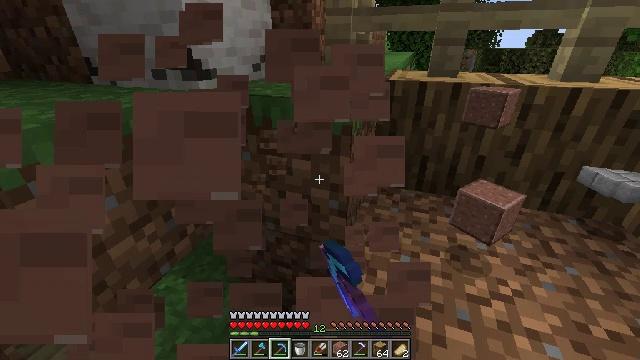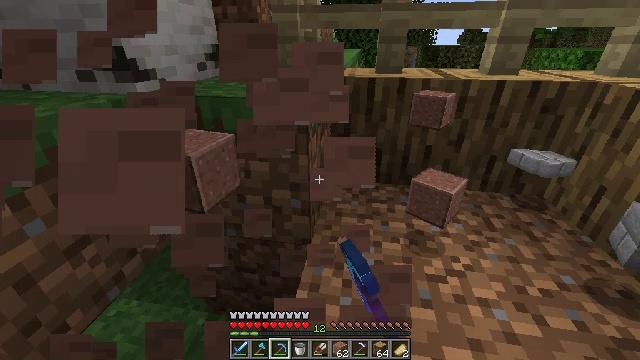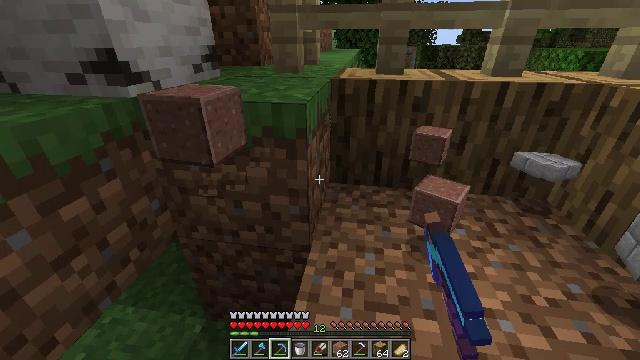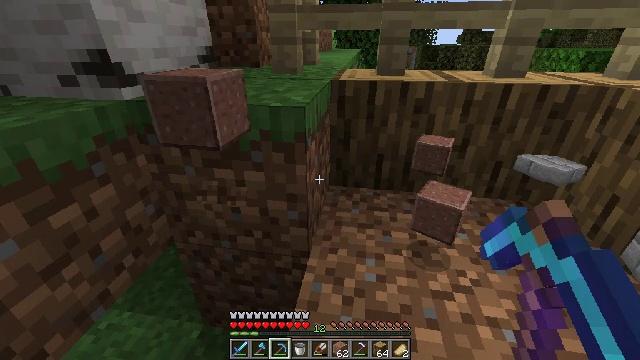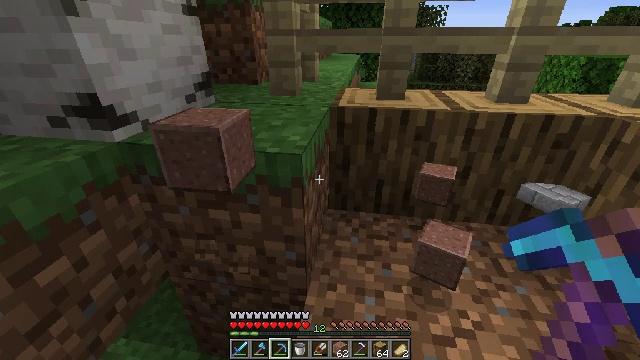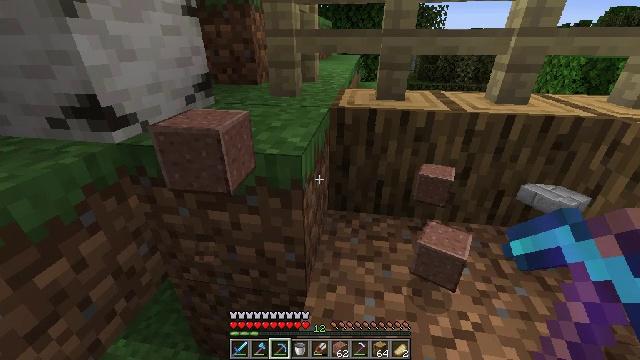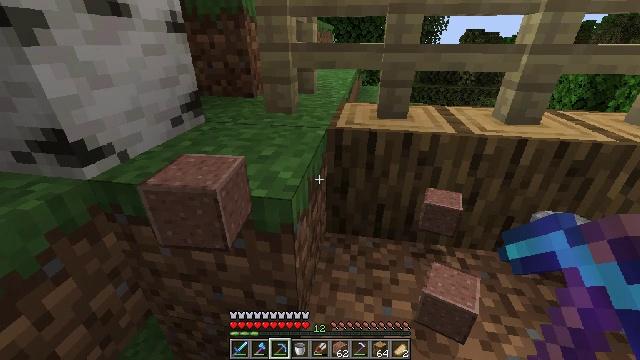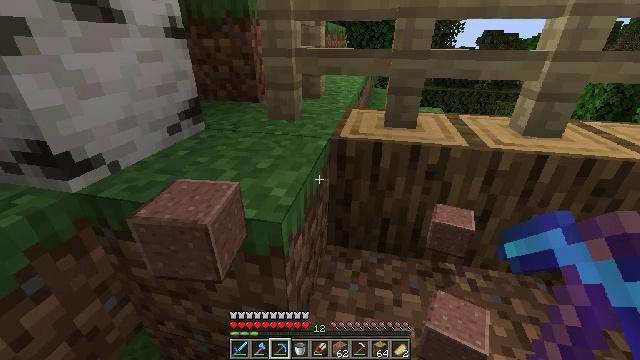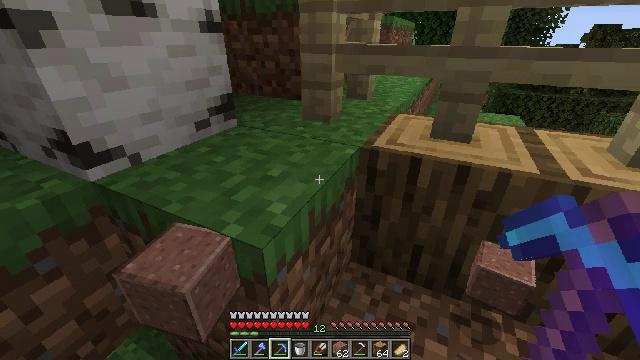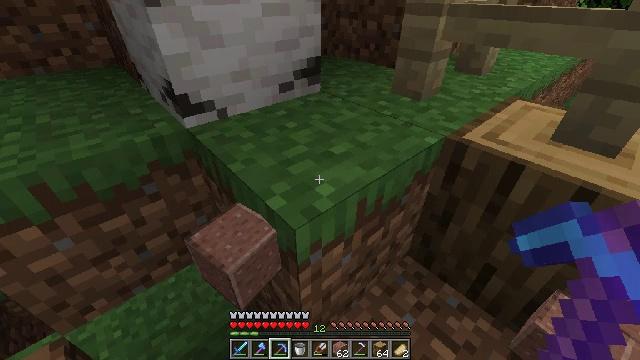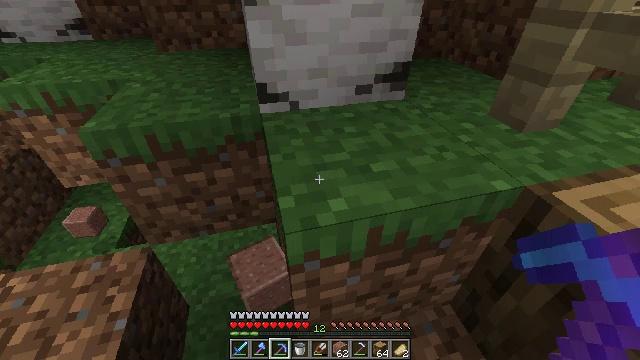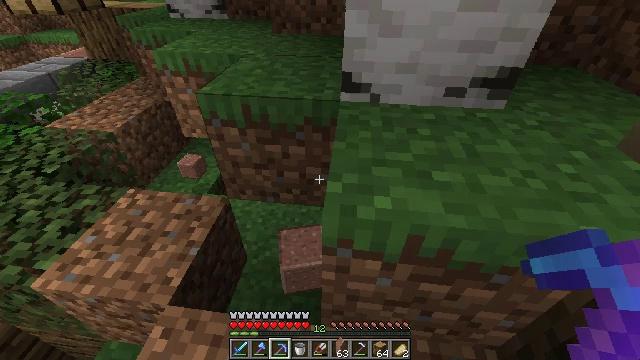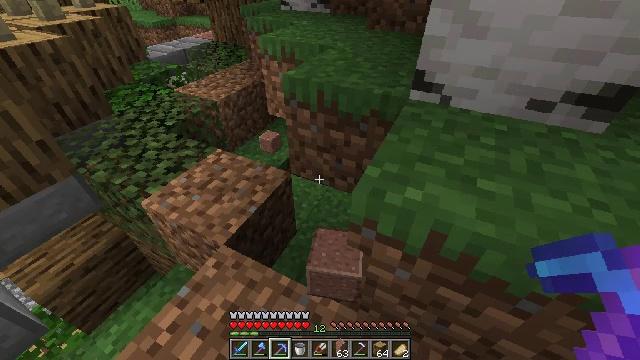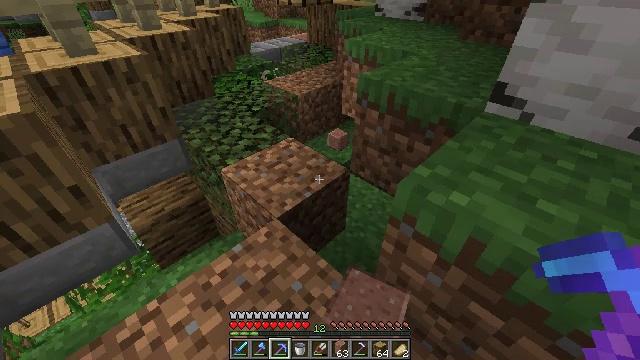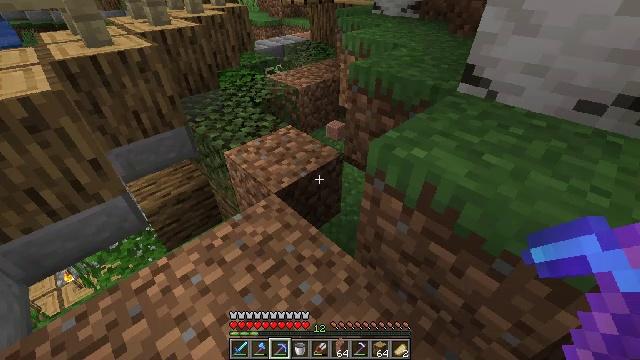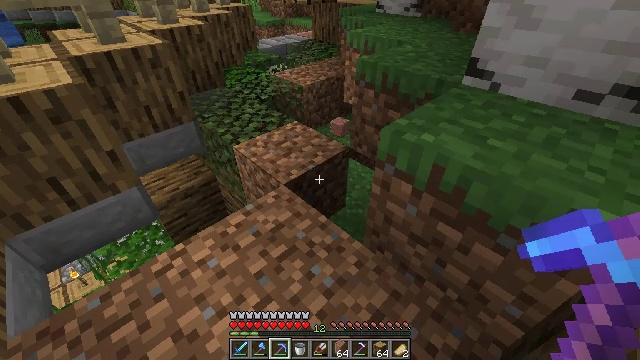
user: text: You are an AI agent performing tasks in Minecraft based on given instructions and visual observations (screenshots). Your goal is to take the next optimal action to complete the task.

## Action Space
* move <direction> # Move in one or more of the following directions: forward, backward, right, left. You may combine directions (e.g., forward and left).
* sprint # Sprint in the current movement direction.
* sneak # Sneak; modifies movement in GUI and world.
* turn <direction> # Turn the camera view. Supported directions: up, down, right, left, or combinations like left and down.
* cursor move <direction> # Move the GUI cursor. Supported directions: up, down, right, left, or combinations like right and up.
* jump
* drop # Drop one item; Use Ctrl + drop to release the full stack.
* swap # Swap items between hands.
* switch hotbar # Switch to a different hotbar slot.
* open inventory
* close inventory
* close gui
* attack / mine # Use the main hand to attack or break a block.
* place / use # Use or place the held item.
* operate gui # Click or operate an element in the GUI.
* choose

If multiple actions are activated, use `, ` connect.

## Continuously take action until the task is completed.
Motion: motion action
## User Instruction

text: Break down the oak fence.
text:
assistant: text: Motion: move forward, sneak, turn right
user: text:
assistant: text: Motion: move forward, sneak
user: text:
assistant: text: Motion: move forward
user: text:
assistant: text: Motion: move forward
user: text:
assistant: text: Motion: move forward
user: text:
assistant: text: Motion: move forward and move right
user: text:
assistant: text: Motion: move forward and move right, turn left
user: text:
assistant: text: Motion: move forward and move right, turn left
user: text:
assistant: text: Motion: move right, turn left and down
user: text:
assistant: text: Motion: move right, turn left and down
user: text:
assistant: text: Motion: move back and move right, turn left and down
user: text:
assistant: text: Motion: move back and move right, turn left
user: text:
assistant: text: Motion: move back and move right, turn left and up
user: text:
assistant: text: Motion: move back, turn left
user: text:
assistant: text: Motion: move back
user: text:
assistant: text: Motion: no_op
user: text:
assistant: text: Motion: no_op
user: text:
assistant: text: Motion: no_op
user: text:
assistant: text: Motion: turn left and up
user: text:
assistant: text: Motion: move forward
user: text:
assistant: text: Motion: move forward
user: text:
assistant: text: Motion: move forward
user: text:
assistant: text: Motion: move forward
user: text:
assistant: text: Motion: move forward, turn right
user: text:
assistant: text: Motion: move forward, turn right and down
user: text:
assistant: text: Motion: move forward, turn right and down
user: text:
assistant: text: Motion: move forward, turn right
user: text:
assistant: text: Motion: move forward
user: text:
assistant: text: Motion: move forward
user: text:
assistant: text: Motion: move forward, turn right and down